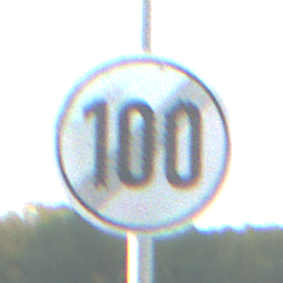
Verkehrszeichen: EndeGeschwindigkeit100
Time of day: SunriseSunset
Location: Outdoor (Nature)
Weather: PartlyCloudy
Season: NotSpecified
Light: Natural